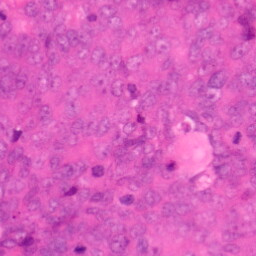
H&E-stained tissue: Colon